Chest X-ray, PA view. Patient: 72 years old, sex M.
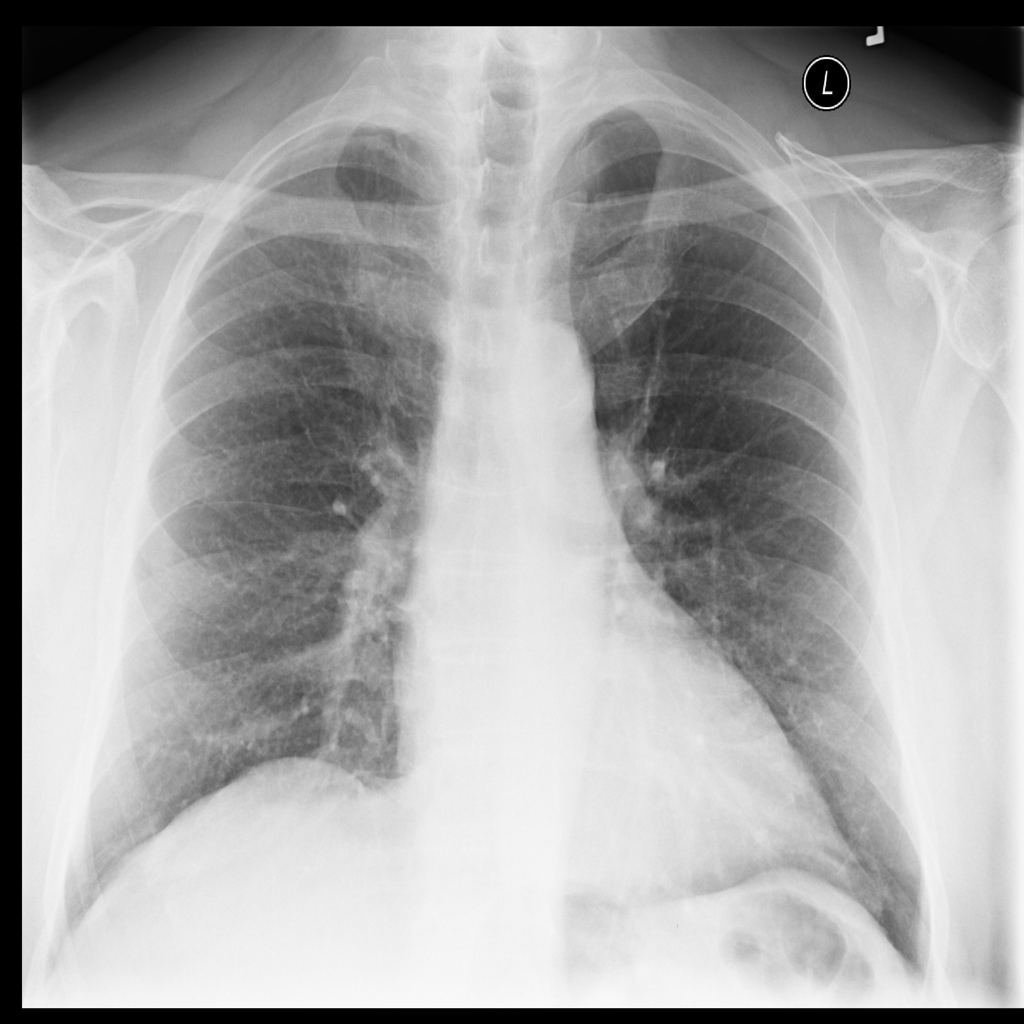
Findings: No Finding